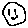
Label: smiley face